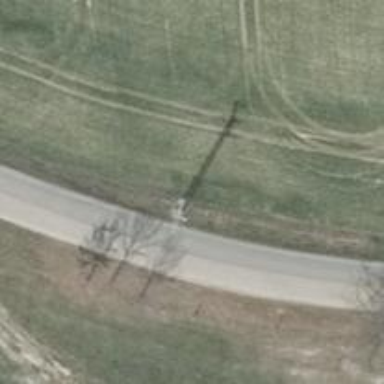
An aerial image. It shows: Minor power line.